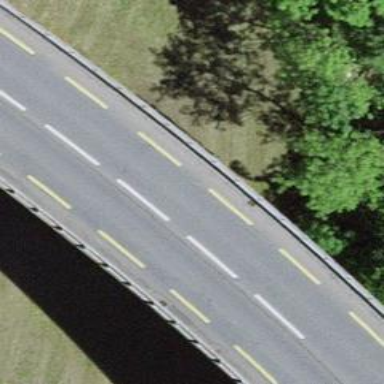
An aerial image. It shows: Primary highway bridge with asphalt surface. It includes designated lane for cyclists.